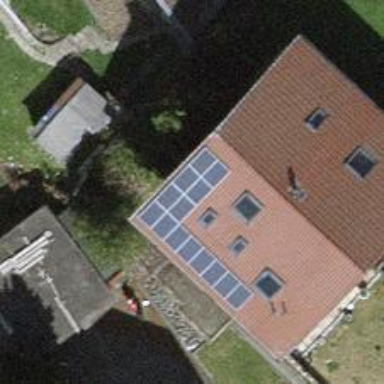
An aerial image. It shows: Solar photovoltaic panel generator.